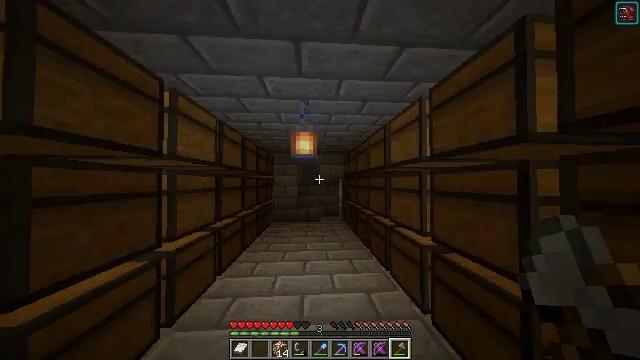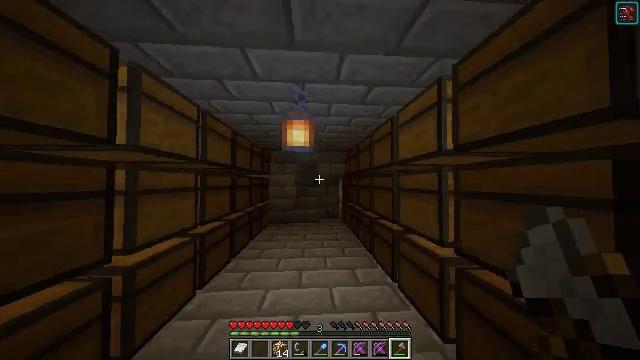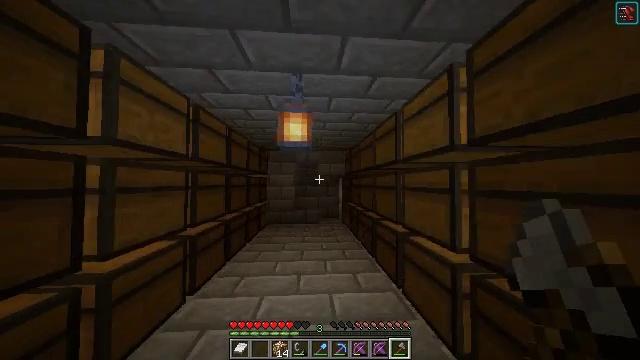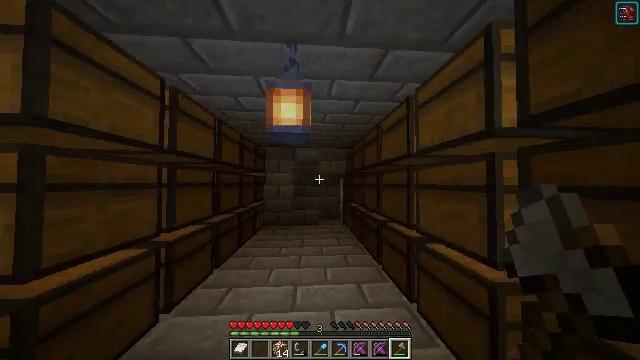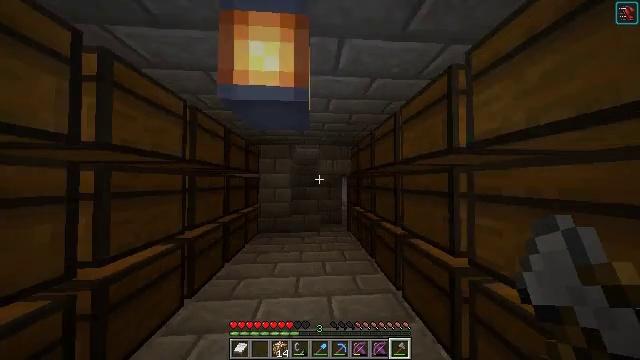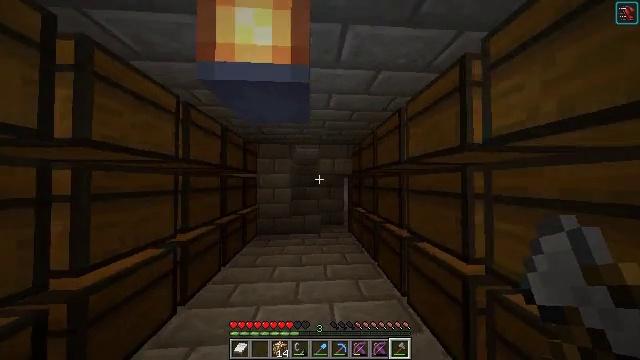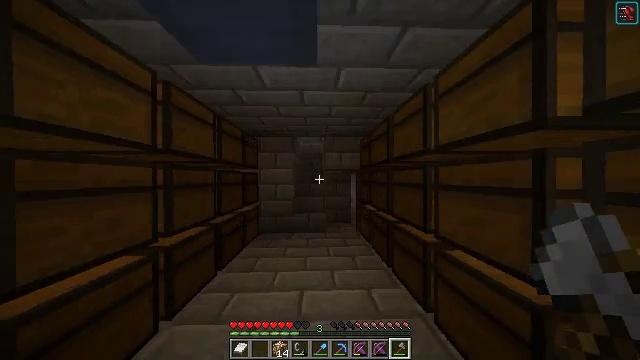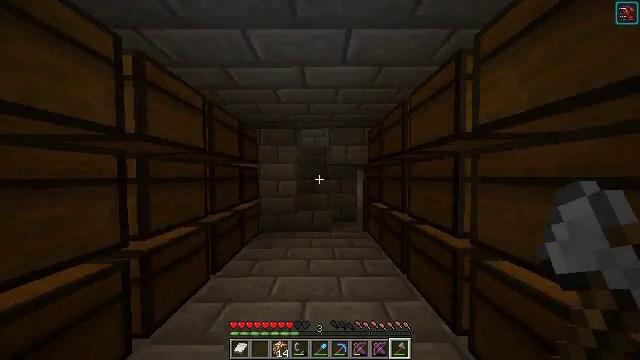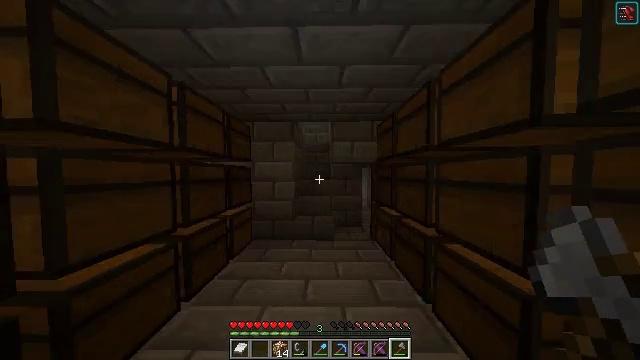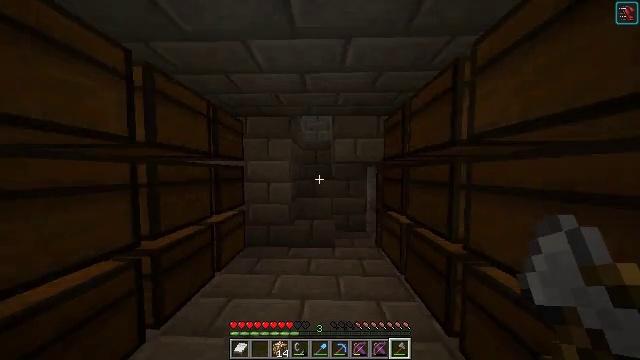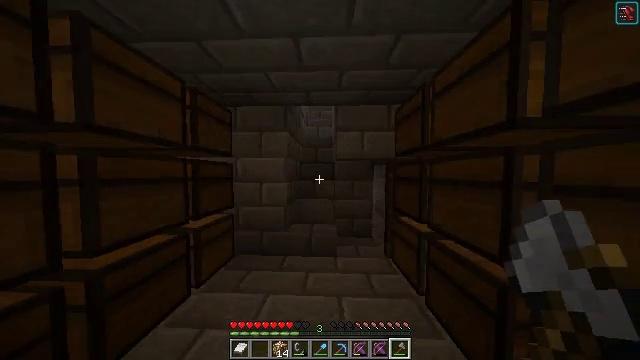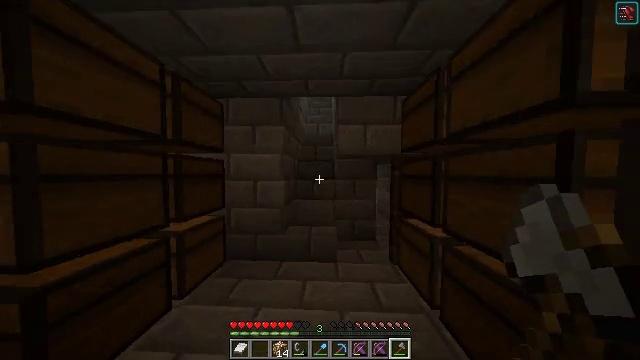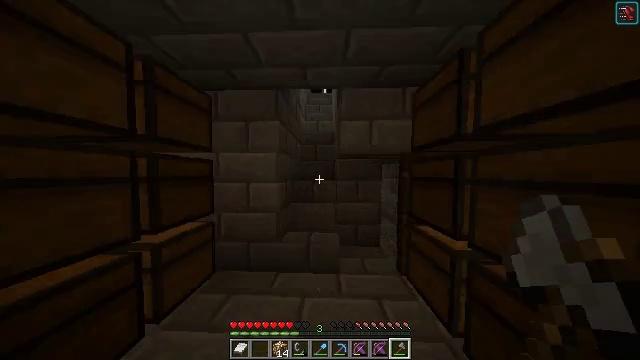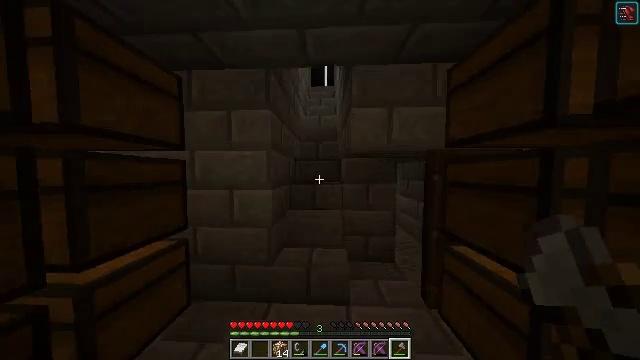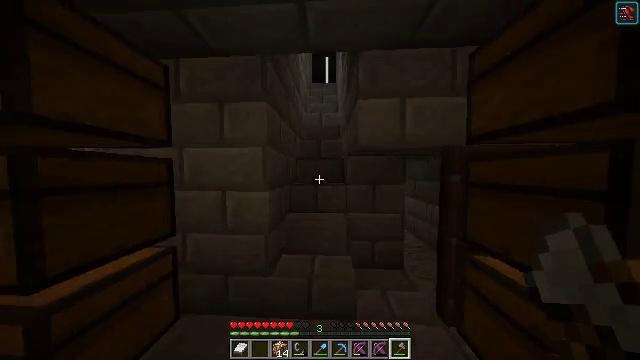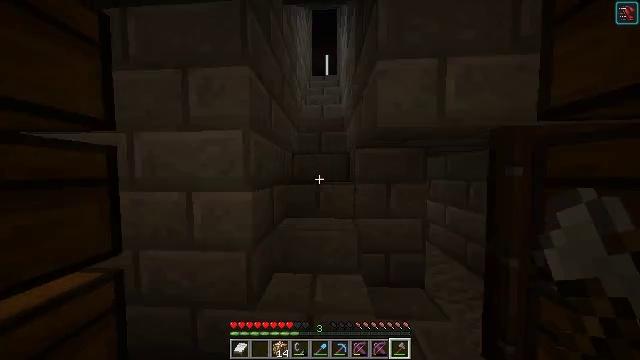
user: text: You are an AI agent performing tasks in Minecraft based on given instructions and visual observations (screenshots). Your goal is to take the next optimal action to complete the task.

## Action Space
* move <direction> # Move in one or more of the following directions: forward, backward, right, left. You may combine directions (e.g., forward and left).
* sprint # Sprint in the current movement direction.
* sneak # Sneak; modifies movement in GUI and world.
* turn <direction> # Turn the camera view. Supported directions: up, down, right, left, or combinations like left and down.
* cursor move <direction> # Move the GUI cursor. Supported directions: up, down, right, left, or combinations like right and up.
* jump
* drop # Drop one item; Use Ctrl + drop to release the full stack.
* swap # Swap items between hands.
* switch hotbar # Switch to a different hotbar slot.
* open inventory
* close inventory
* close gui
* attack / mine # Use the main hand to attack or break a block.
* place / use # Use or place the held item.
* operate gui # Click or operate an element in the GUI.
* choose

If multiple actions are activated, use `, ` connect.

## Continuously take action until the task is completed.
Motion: motion action
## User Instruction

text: Open the crafting table to craft a slime block.
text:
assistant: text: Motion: move forward
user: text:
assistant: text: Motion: move forward
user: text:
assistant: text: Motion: move forward
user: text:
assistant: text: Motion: move forward
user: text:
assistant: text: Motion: move forward
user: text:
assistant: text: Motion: move forward, turn left and down
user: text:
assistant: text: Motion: move forward, turn left and down
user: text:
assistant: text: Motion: move forward
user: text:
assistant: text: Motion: move forward
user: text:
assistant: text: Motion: move forward
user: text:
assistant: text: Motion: move forward
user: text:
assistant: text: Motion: move forward
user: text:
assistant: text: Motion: move forward
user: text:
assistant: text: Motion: move forward
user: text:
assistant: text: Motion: move forward
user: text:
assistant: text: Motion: move forward
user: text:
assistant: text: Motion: move forward
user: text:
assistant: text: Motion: move forward
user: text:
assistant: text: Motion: move forward
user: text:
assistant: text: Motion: move forward
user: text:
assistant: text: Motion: move forward
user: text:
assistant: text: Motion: move forward
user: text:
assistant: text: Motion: move forward
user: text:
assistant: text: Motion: move forward
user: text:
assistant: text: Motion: move forward
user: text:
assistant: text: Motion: move forward
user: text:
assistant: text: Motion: move forward
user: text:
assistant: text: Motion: move forward
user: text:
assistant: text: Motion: move forward
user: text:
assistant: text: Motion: move forward